Question: In reference to my previous <URL> .
With these changes in the tables : (*) are used to mark the changes in the tables.
'''
prod_ID - int
prod_Name - varchar(100)
prod_Code - varchar(100)
*prod_Price- float
'''
'''
ord_ID - int
ord_Qty - int
prod_ID - int
cus_ID - float
*ord_PurchaseType - varchar(100)
'''
Given that all items are priced as 10 dollars each. I want to make the final report to be something like this.

Currently, I'm using something like this: 'SUM(CASE WHEN ord_PurchaseType = 'cash' THEN prod_Price ELSE 0 END)' to get the data, It works when I run in not inside the 'SET @query = N' ...' query. Aside from that It is having an error saying that it has an invalid column named . I also tried putting the word in a but it still produces the same error.
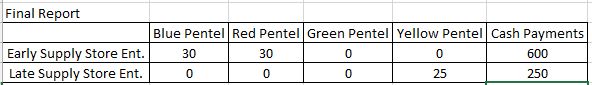
Answer: Okay this one was a bit more challenging but building on our last answer. The difference with what you want to do here is essentially aggregate 2 different values into the same report. Summing the product quantities and also summing the cash payments. You can't do it all in a single pivot statement, but you can do them separately and then join them together.
See <URL>
So here you see our original Pivot at the top which has been wrapped in a Common Table Expression (CTE) called ProductQuantities. We have then added a new CTE for the payments which you will notice has a slightly different Group By as we are only interested in the Cash Payments by Customer. Finally we join the results of both queries together on the customer to get our final result set.
'''
SET @query = N'WITH ProductQuantities As (
SELECT cus_Name,'+ @colsForSelect +'
FROM (
Select cus_Name, prod_Name, SUM(ord_Qty) as sum_ord_Qty
from Orders o
inner join Customers c on c.cus_ID = o.cus_ID
inner join Products p on p.prod_ID = o.Prod_ID
GROUP BY cus_Name, prod_Name
) p
PIVOT (MAX([sum_ord_Qty]) FOR prod_Name IN ( '+ @colsForPivot +' ))
AS pvt),
CustomerPayments As (
Select cus_Name, SUM(Case When ord_PurchaseType = ''cash'' then p.prod_Price * o.[ord_Qty] else 0 End) as [Cash Payments]
from Orders o
inner join Customers c on c.cus_ID = o.cus_ID
inner join Products p on p.prod_ID = o.Prod_ID
GROUP BY cus_Name
)
Select pq.*, cp.[Cash Payments]
FROM ProductQuantities pq
INNER JOIN CustomerPayments cp on pq.cus_Name = cp.cus_Name'
'''